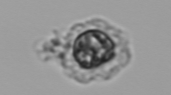
Label: Emiliania_huxleyi